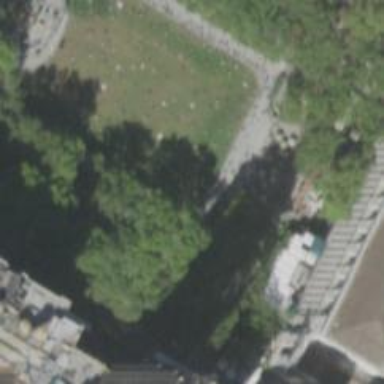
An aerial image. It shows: Historic memorial featuring statue.